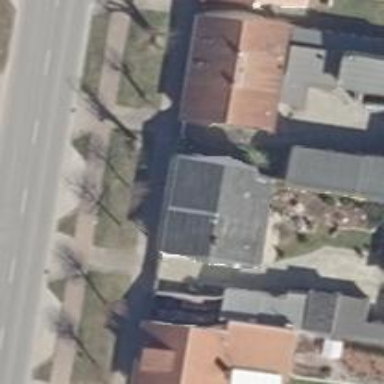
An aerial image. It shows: Sidewalk along the footway.